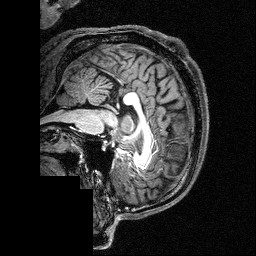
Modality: T1w
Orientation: sagittal
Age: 30
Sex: male
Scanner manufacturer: siemens
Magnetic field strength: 3 T
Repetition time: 2.5 s
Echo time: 0.00393 s